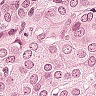
Metastatic tissue present: yes